Interaction volume radius: 5 \u00c5
Interaction volume height: 10 \u00c5
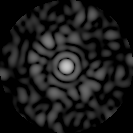
Disorder parameter: 0.8174